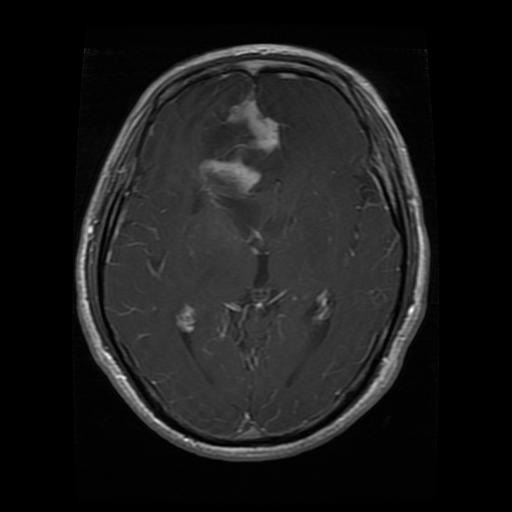
Label: glioma